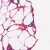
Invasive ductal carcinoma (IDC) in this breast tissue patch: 0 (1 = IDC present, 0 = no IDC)